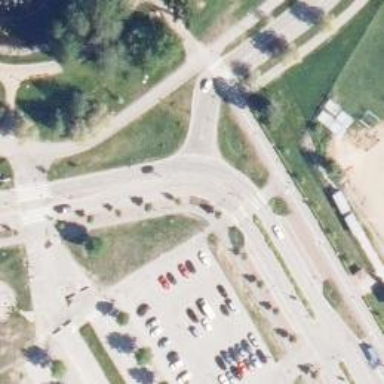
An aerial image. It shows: Uncontrolled zebra crossing on the road.